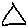
Label: triangle